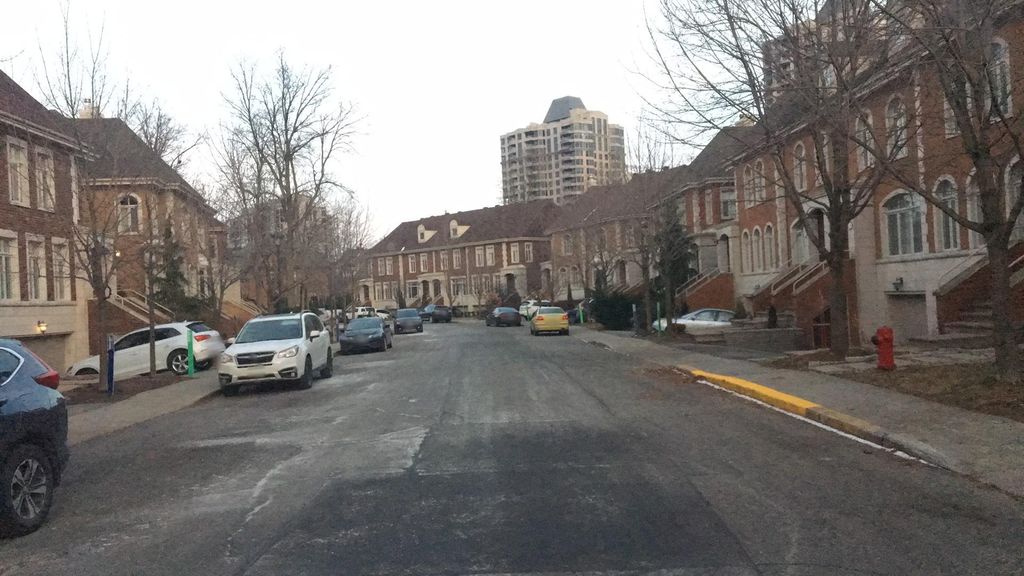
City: montreal